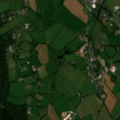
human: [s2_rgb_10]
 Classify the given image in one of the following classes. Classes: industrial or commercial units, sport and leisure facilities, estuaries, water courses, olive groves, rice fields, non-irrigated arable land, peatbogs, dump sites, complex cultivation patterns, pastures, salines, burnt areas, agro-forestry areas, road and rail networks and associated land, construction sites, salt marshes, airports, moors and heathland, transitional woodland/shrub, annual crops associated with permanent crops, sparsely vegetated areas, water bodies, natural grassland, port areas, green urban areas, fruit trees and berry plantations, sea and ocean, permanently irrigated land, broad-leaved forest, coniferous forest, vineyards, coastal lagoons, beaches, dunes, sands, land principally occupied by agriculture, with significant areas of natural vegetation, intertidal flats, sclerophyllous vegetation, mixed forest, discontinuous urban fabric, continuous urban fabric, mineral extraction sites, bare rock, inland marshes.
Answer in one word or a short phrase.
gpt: discontinuous urban fabric, pastures, mixed forest